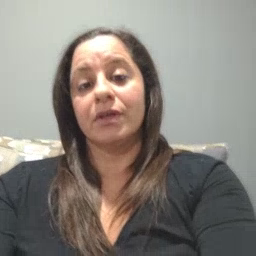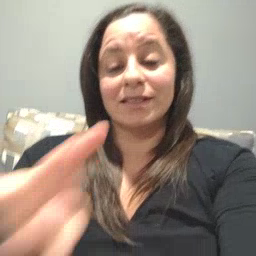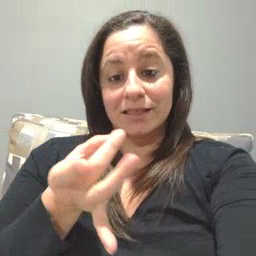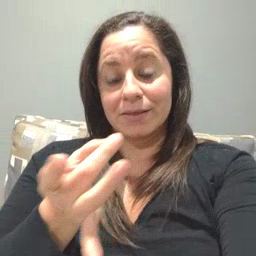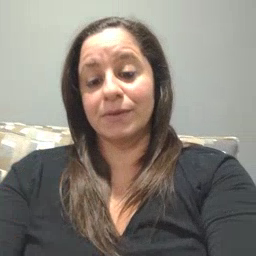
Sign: sticky